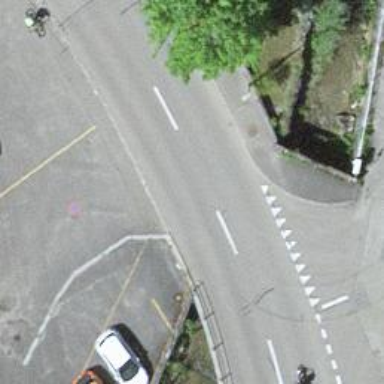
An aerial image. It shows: Public transport stop position.